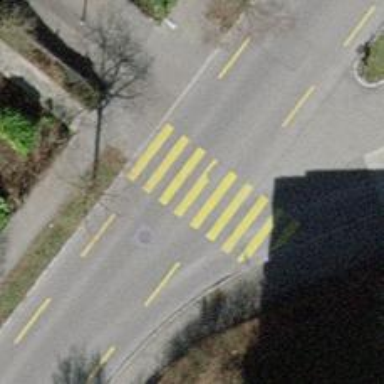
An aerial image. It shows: Zebra crossing on the road.